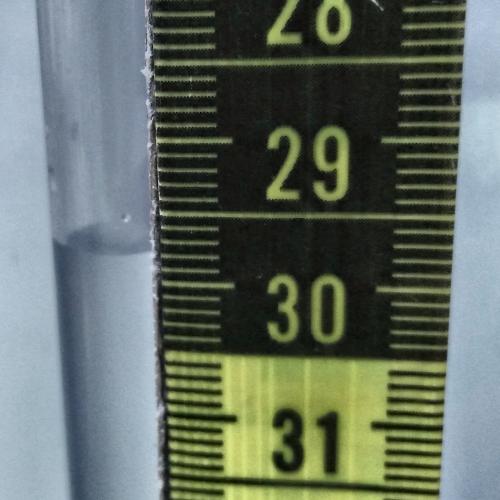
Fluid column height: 29.8 cm